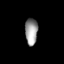
Tissue: lung
Cell type: Fibroblasts
Senescence score: 0.562
Nuclear area (px): 327
Mean DAPI intensity: 153.969